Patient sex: M
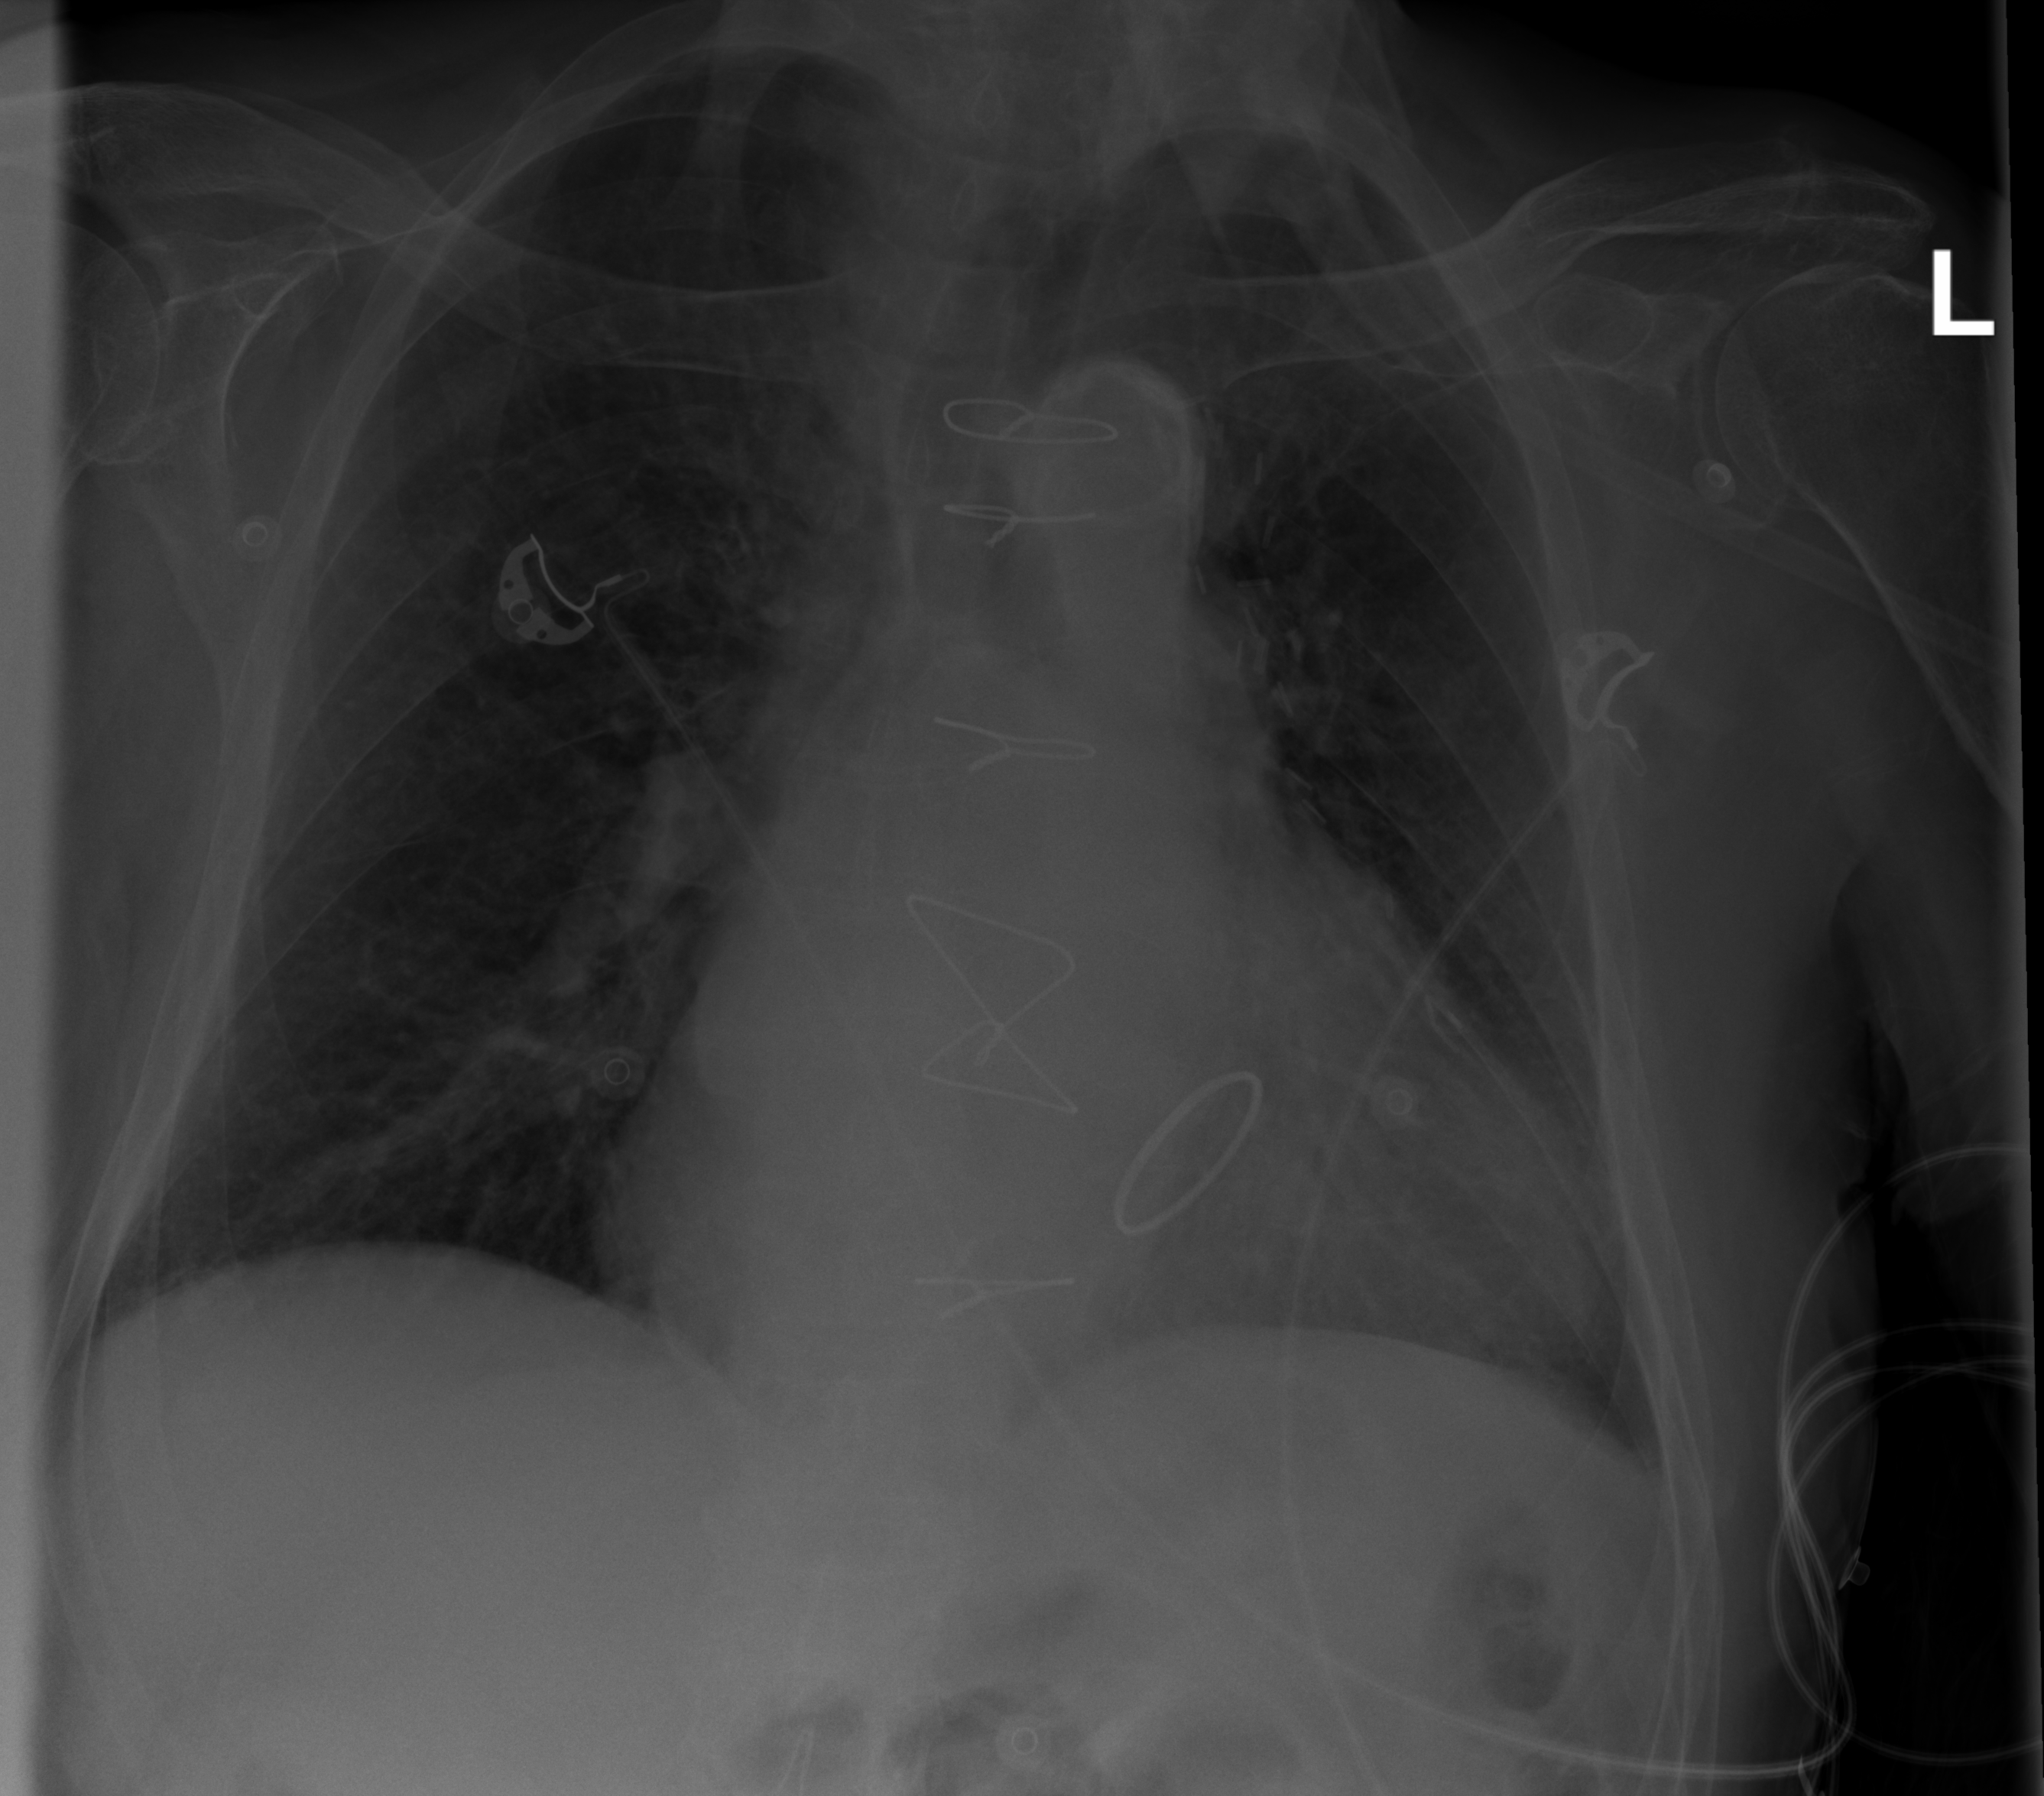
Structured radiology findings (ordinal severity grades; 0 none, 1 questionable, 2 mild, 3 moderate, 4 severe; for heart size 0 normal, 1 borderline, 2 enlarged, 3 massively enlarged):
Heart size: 2
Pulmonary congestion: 2
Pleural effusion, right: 0
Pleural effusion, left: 0
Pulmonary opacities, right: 2
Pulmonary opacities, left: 2
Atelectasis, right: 2
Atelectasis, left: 0